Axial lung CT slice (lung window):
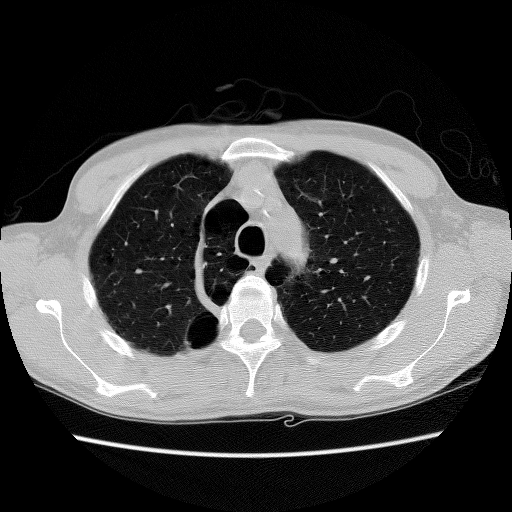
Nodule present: no